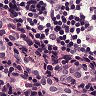
Metastatic tissue present: yes